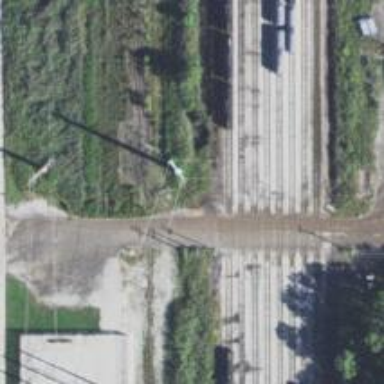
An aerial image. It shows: Abandoned railway yard is depicted.